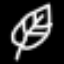
Label: leaf